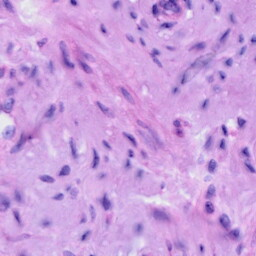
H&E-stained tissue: Cervix